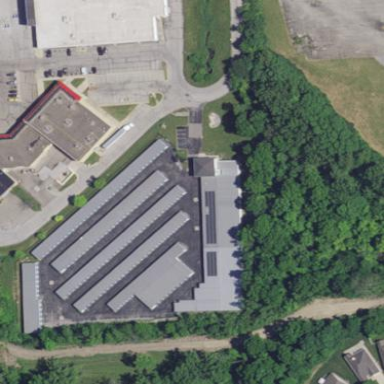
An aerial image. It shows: Storage rental shop.